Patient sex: F
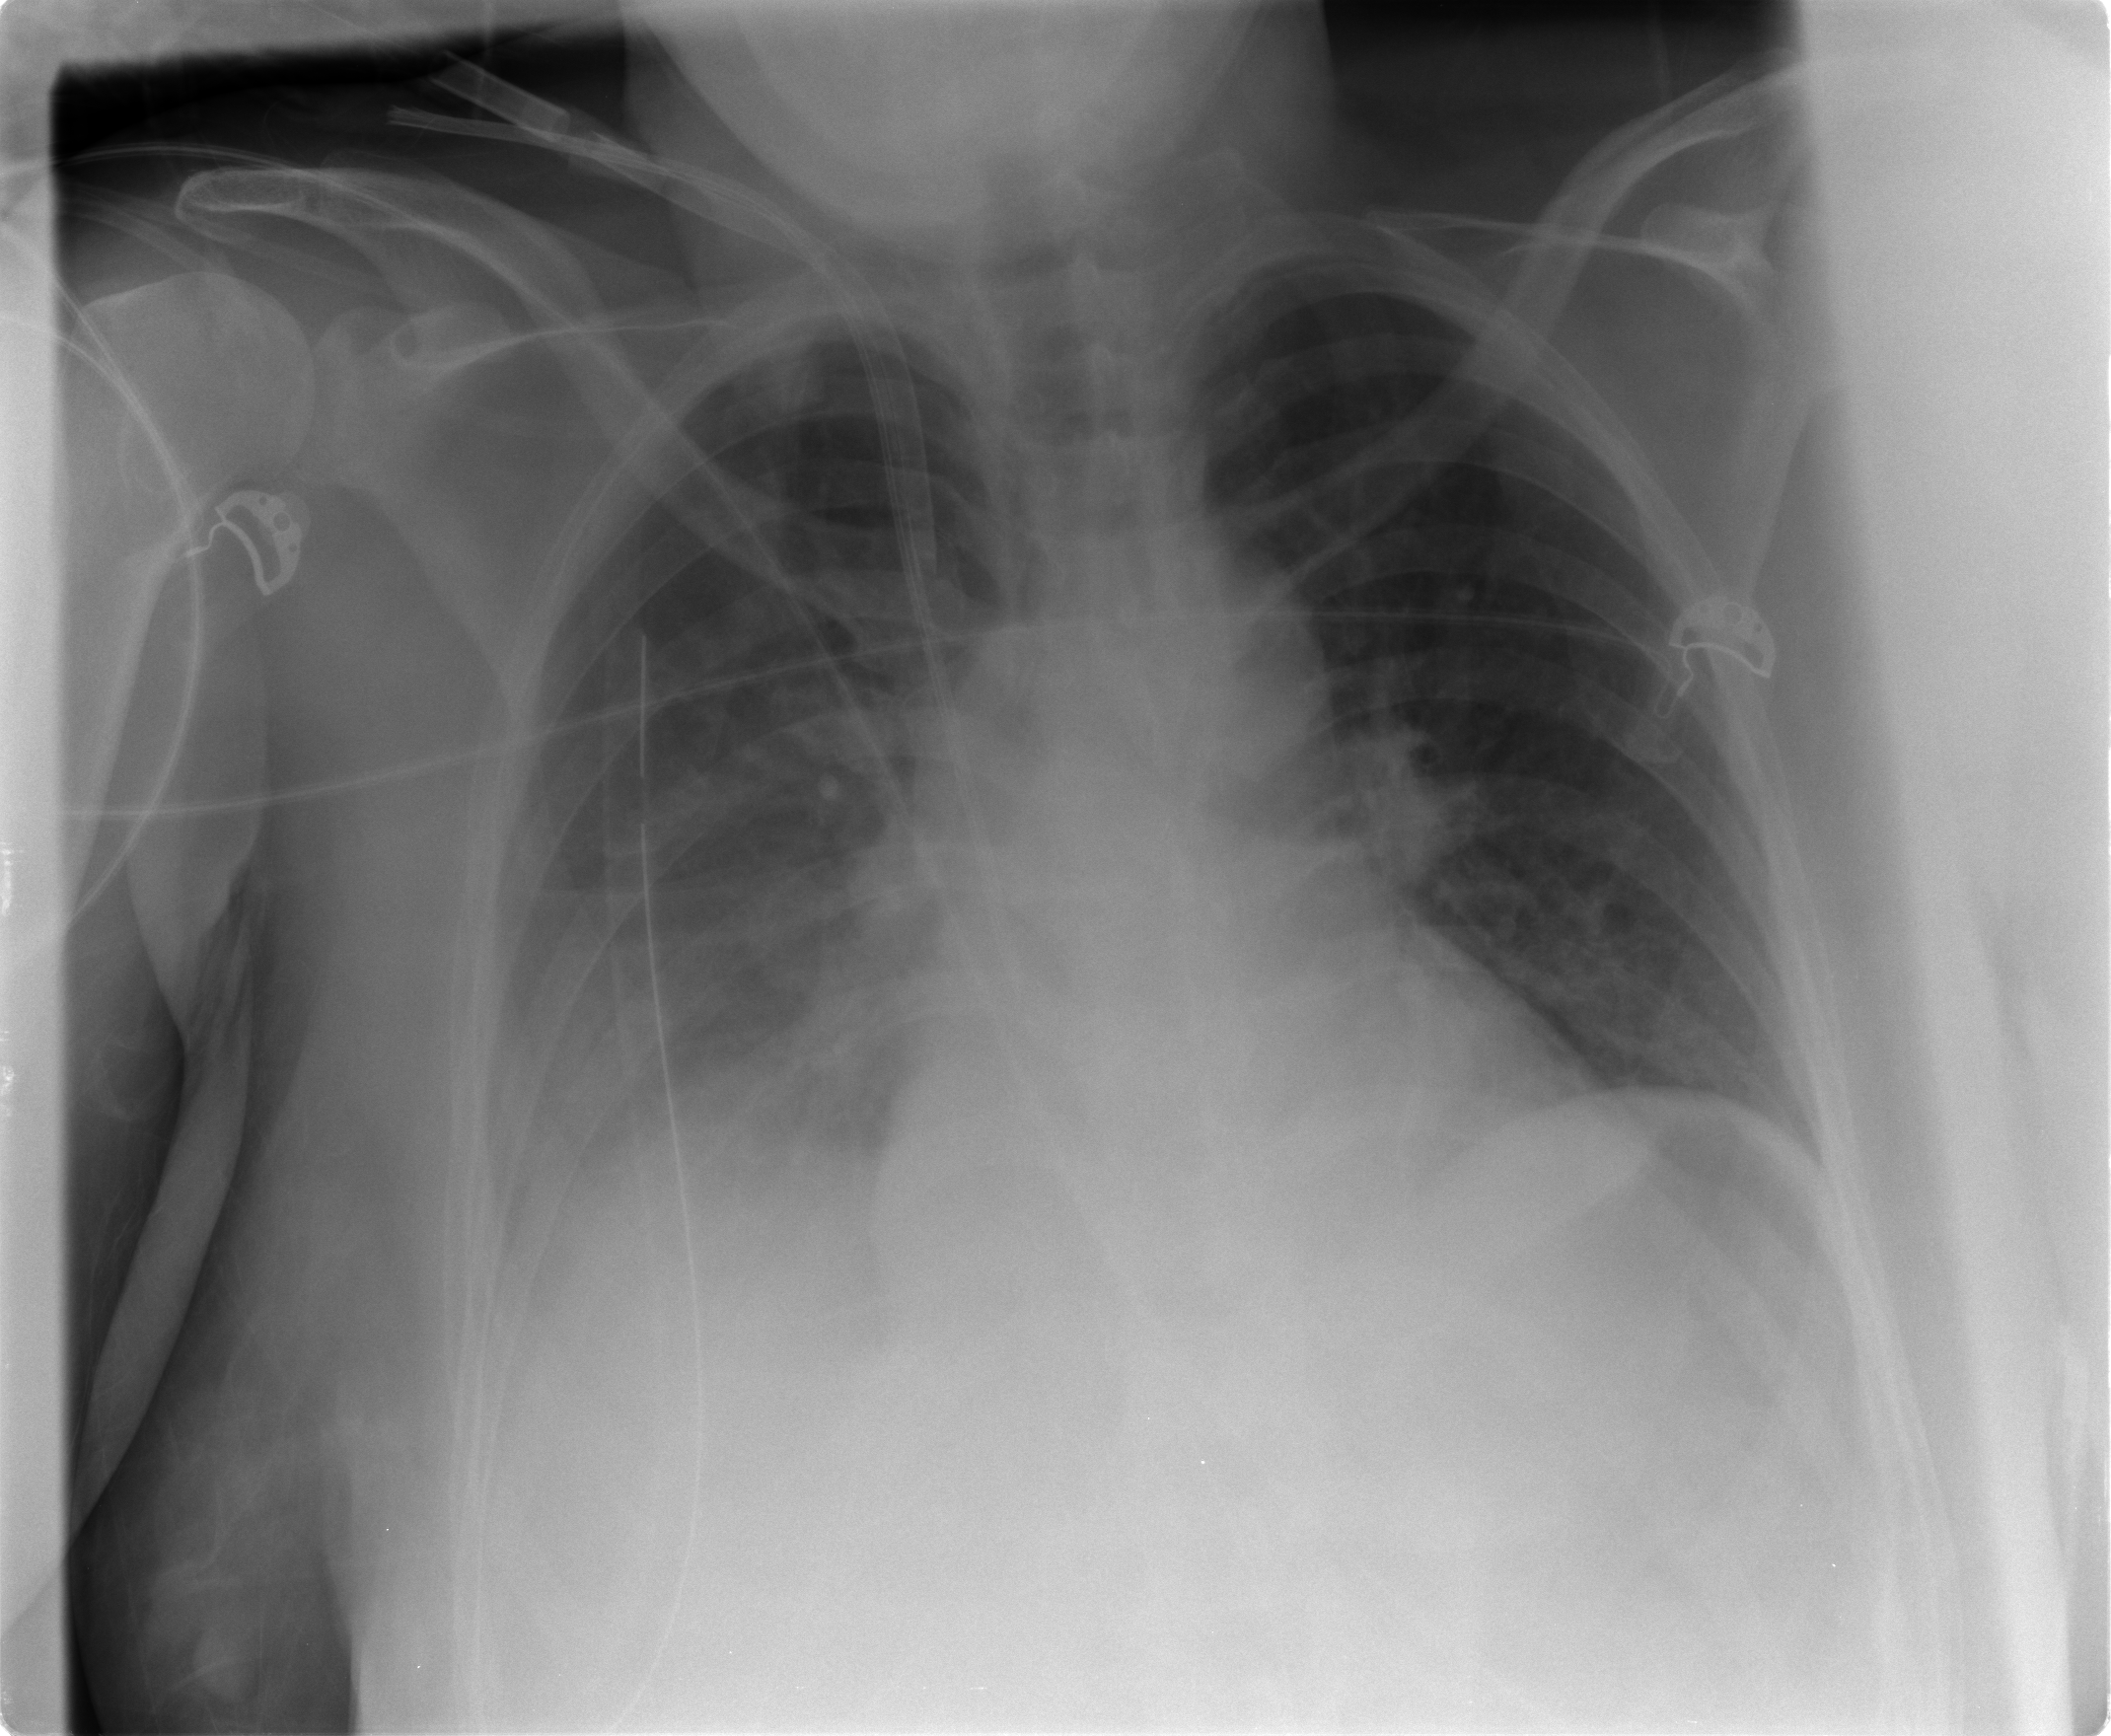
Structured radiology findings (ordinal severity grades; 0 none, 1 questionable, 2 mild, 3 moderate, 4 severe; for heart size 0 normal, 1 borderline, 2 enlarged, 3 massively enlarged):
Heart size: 0
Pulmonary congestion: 1
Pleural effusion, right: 2
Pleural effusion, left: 0
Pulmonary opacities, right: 0
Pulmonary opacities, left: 0
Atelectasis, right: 2
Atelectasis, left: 0